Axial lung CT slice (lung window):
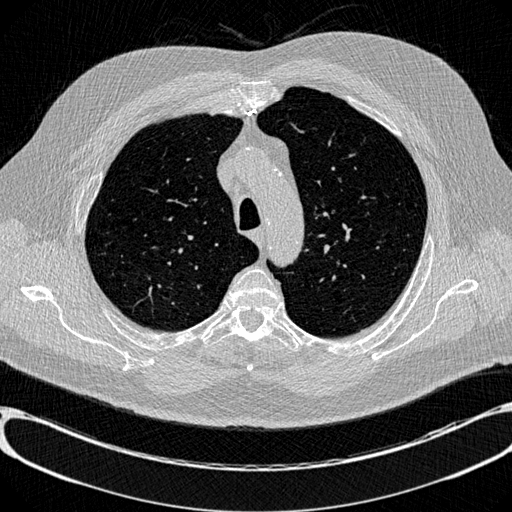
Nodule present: no